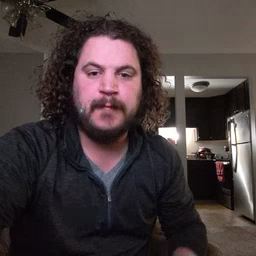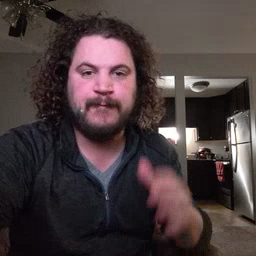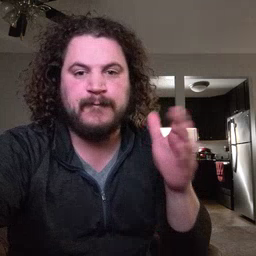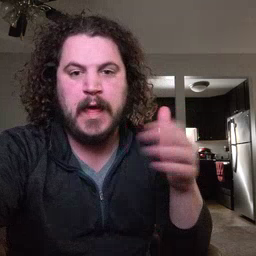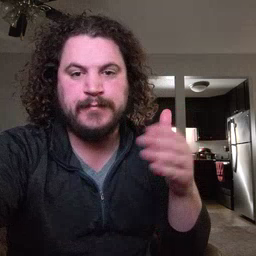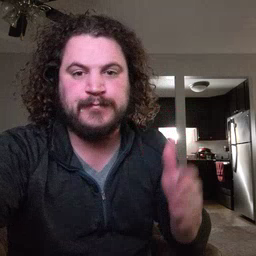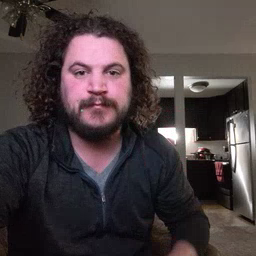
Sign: flag